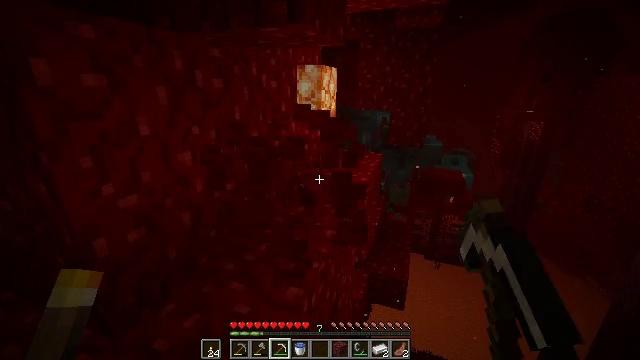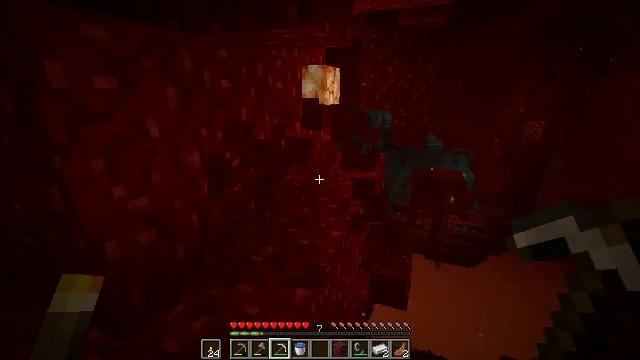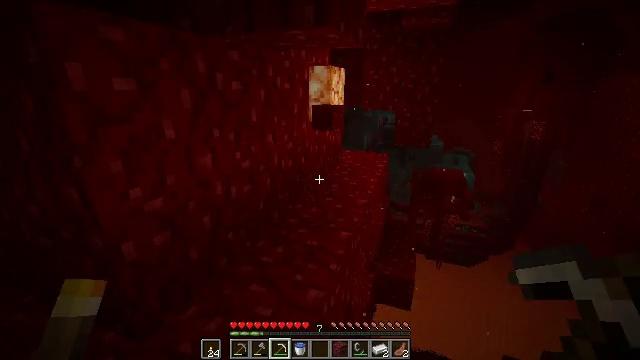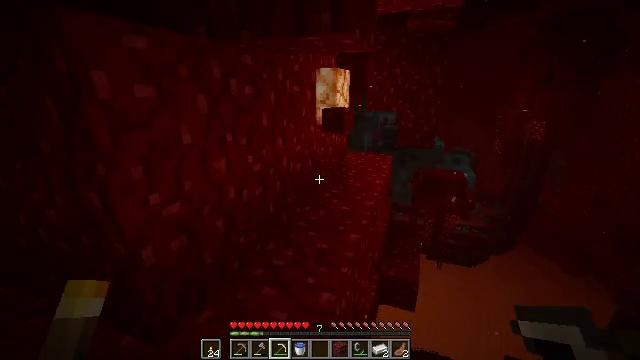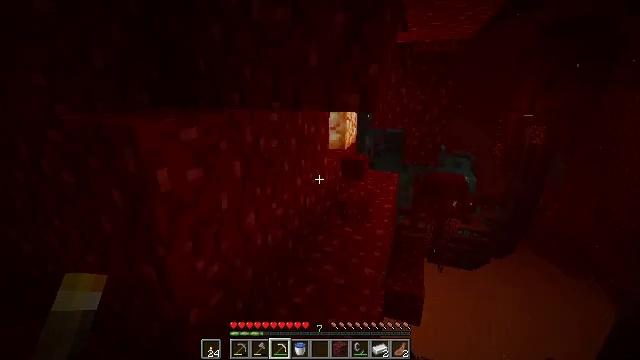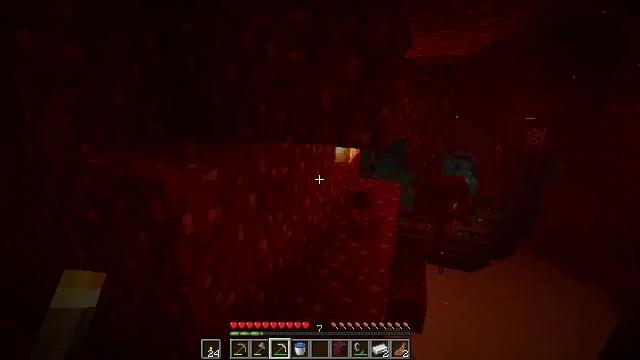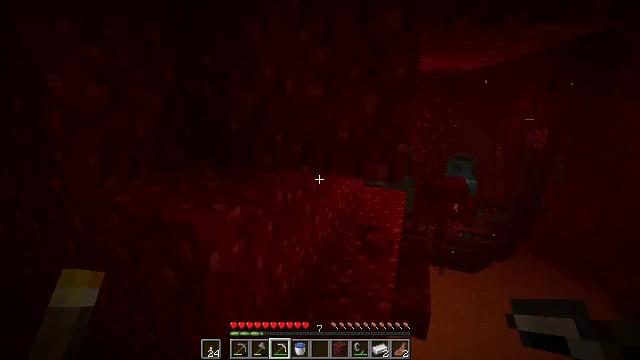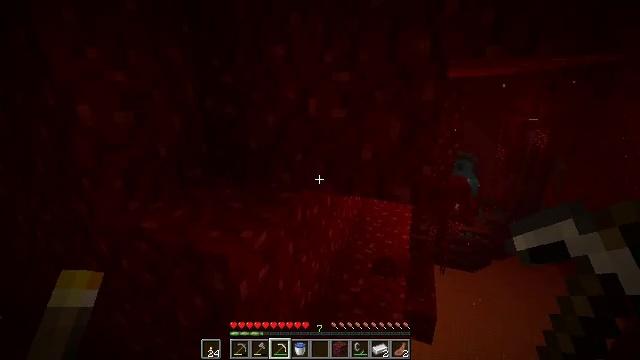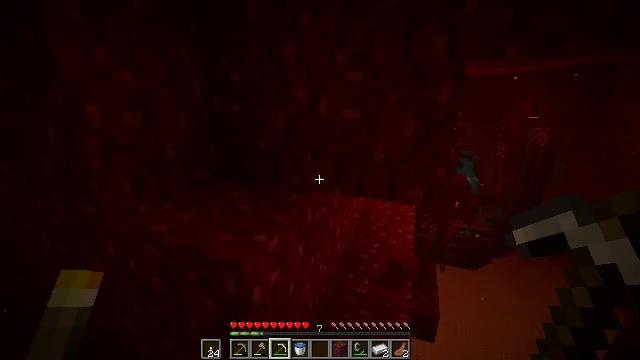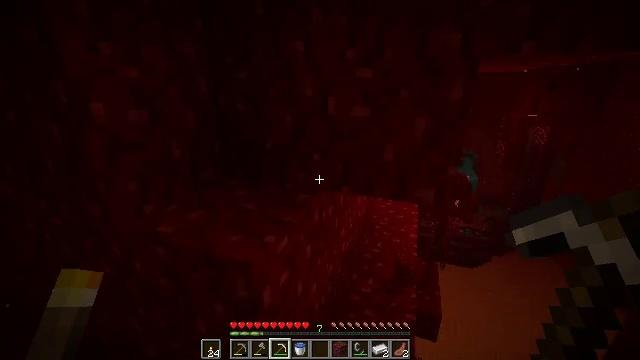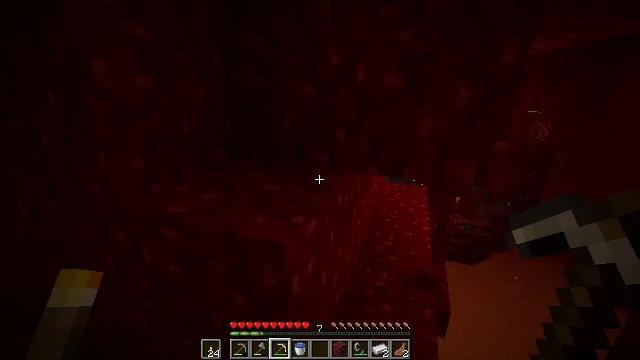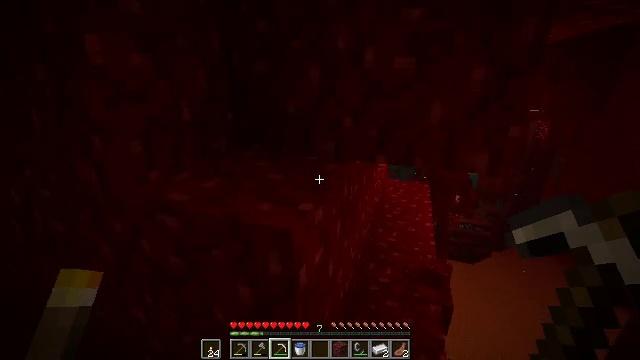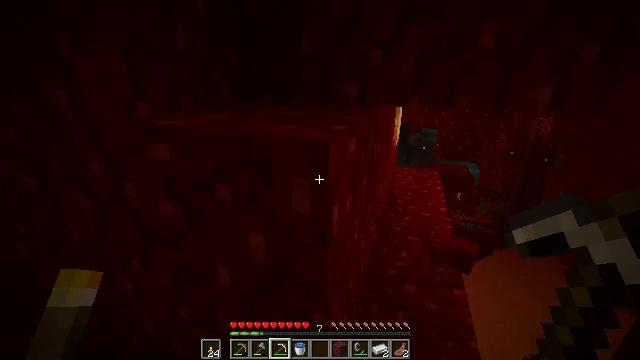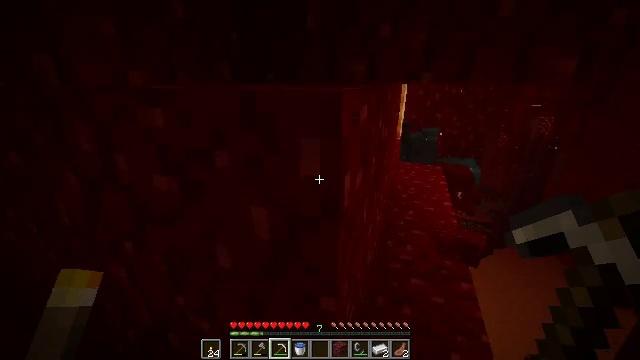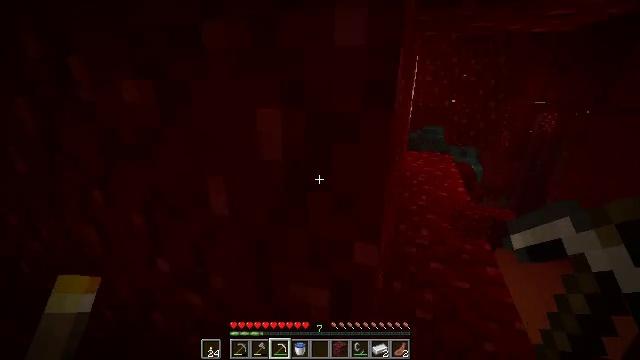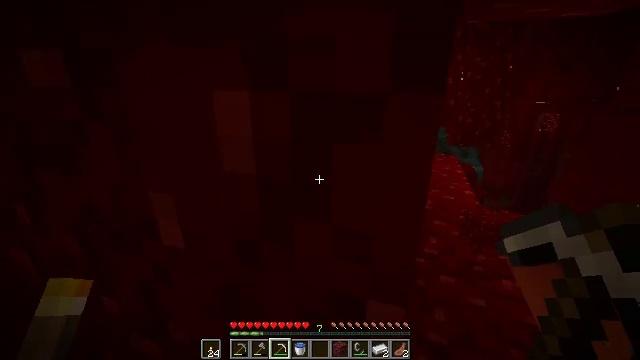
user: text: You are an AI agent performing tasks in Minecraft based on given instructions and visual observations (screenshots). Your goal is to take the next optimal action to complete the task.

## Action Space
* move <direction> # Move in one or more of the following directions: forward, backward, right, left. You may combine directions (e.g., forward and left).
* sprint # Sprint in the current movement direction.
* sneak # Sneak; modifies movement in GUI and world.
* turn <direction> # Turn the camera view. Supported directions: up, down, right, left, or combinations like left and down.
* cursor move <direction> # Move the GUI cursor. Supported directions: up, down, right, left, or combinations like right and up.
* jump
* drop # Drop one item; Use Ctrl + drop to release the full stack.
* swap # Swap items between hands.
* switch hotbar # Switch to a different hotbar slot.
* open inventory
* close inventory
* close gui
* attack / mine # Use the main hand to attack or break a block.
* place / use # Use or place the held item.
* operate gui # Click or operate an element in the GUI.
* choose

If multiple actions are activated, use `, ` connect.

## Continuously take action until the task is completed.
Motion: motion action
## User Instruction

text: Attack the shroomlight to pick it up.
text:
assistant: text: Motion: move left, attack / mine
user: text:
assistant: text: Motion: move left, attack / mine
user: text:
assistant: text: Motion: move left, attack / mine, jump
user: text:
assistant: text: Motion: move forward and move left, jump
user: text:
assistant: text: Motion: move forward and move left, jump
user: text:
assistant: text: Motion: move forward and move left, jump
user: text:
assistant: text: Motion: move forward and move left
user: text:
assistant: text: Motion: move forward and move left
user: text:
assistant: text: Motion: move forward
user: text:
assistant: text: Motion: move forward
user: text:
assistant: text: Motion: move forward
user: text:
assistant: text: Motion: move forward
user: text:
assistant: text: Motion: move forward
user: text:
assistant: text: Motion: move forward and move right
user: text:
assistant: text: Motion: move forward and move right
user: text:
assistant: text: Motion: move forward and move right
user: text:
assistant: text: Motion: move forward and move right
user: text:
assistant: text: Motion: move forward
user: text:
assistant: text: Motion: move forward, turn right
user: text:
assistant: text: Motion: move forward, turn right
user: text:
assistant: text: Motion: move forward
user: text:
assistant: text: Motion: move forward
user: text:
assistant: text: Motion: turn right
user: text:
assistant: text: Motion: move right, turn right
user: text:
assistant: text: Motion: move right
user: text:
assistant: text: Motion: move forward and move right
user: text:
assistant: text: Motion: move forward
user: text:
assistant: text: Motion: move forward
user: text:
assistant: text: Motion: move forward
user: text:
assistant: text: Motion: move forward